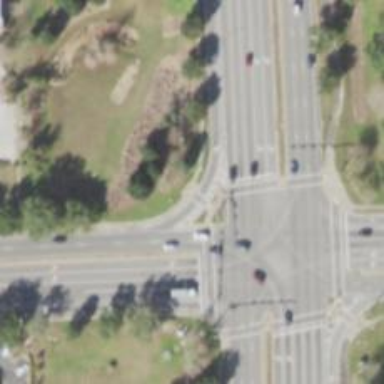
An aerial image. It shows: Marked crossing on footway.